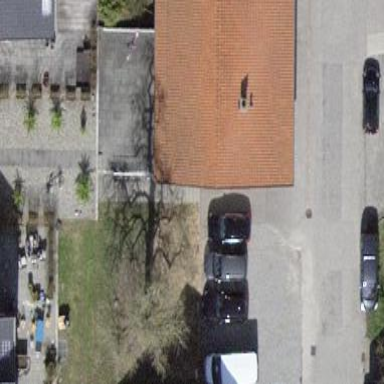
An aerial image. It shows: Shed building.